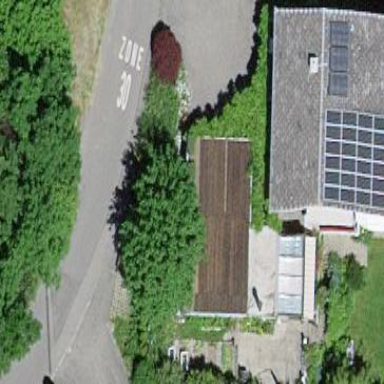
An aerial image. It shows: Garage.